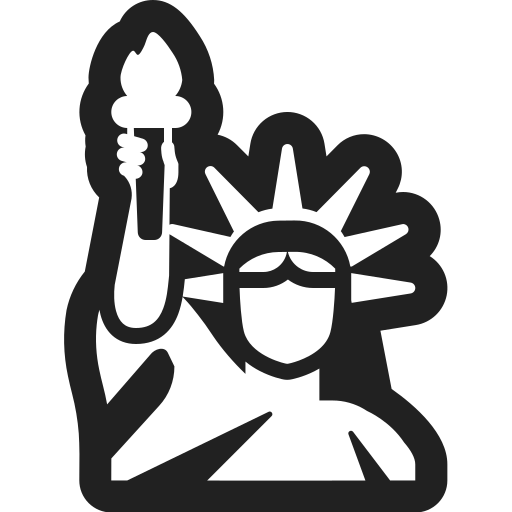
statue of liberty high contrast